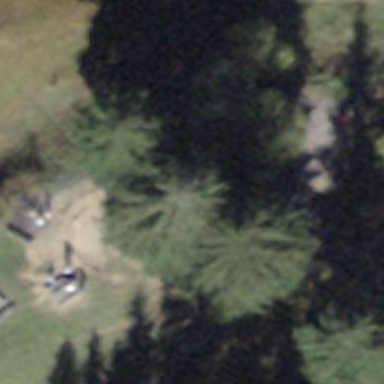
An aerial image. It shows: Bench for seating.